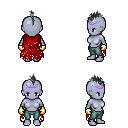
a pixel art fantasy rpg character, female body template, dark elf, purple skin, red tattered cape, teal pants, gray mohawk hairstyle, purple tiara, gold gloves, four views (front, back, left, right), 2x2 character sprite sheet, small pixel art, hard edges, no anti-aliasing